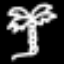
Label: palm tree